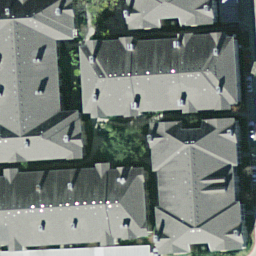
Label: denseresidential